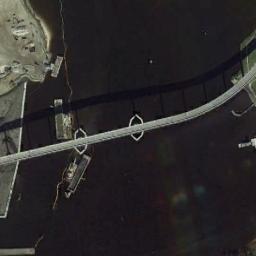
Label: bridge